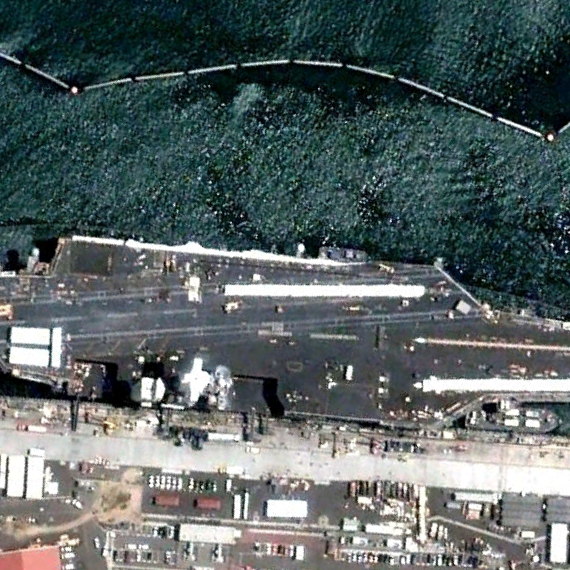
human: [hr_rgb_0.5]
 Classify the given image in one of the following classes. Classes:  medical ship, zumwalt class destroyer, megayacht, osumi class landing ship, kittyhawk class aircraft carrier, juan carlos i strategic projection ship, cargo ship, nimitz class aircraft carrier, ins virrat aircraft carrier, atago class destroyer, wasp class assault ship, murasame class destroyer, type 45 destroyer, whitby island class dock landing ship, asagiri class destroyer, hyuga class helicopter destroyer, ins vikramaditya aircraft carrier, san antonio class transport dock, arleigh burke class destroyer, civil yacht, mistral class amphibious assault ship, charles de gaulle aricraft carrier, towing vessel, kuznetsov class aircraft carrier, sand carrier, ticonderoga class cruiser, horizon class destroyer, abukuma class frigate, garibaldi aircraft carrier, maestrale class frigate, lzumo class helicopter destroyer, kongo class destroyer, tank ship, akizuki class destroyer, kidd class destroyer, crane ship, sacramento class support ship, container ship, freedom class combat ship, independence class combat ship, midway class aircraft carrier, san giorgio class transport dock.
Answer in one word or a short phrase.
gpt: Nimitz class aircraft carrier